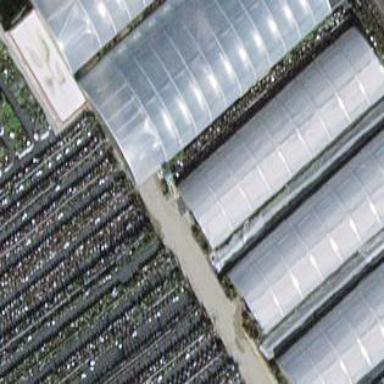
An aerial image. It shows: Greenhouse.